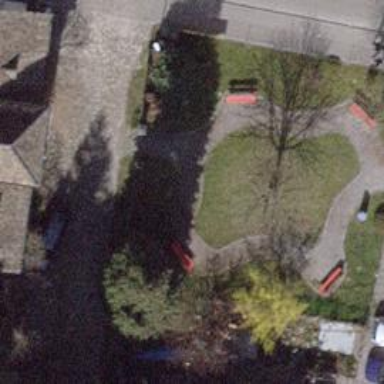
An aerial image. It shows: Red bench.